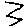
Label: zigzag